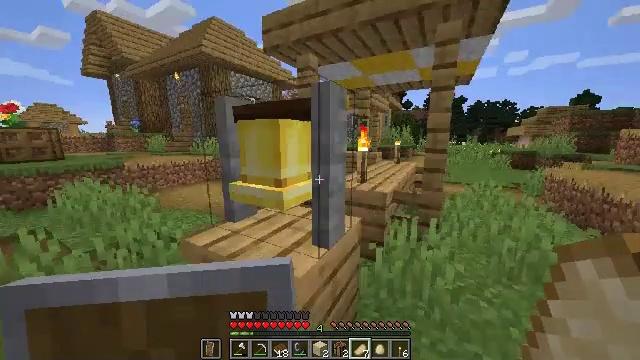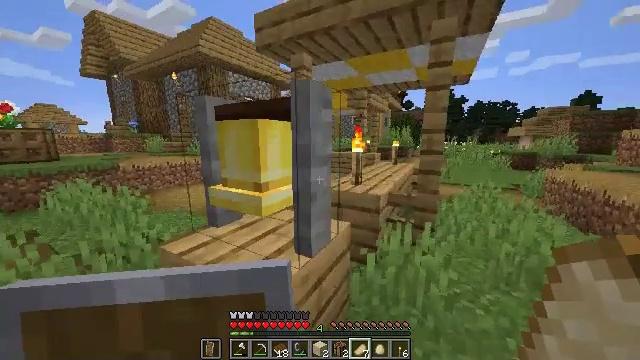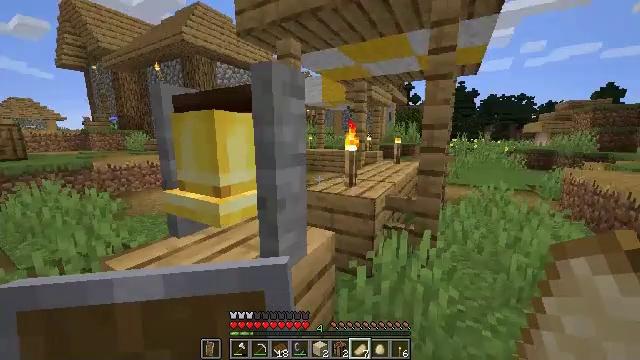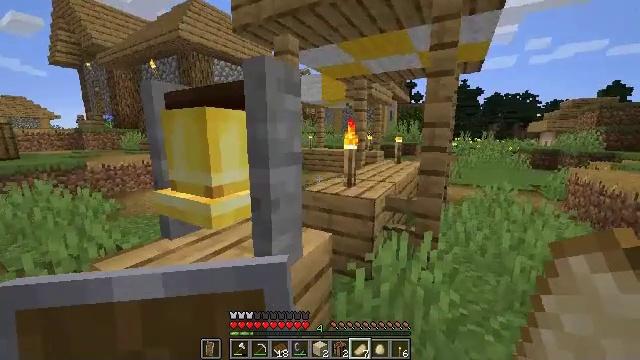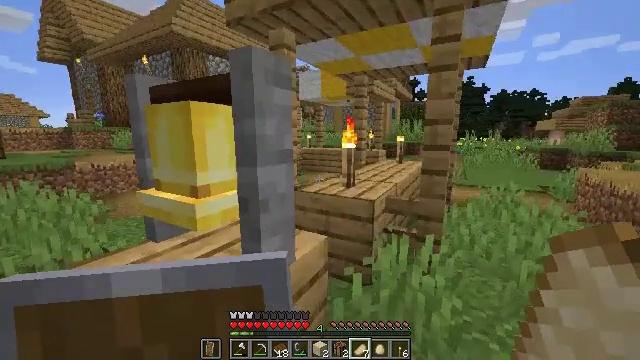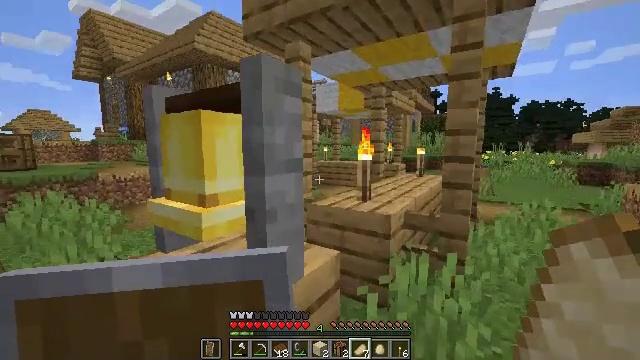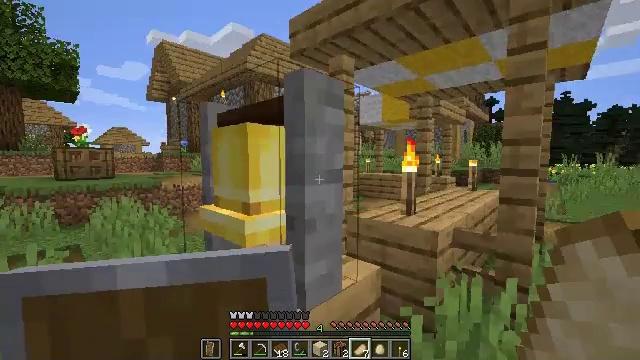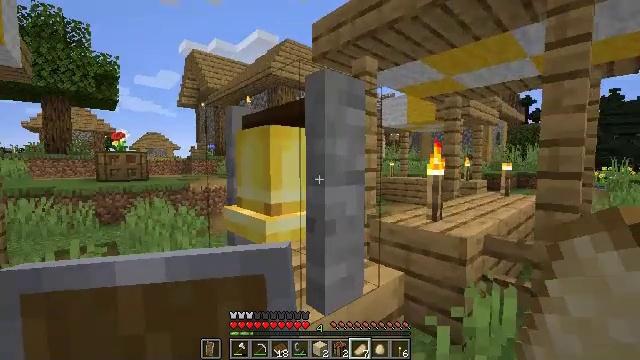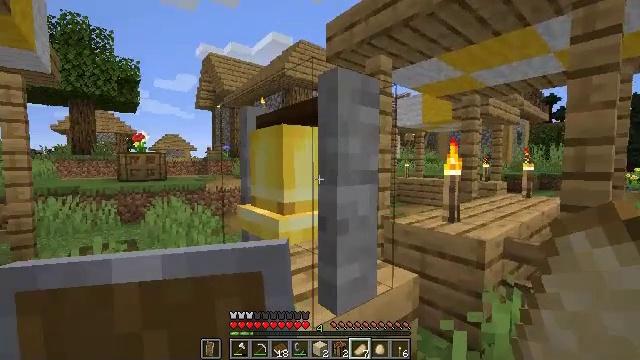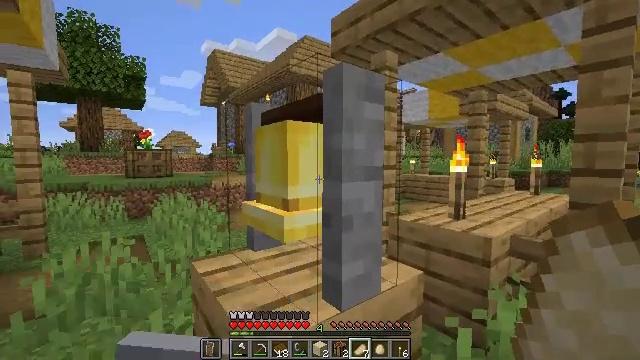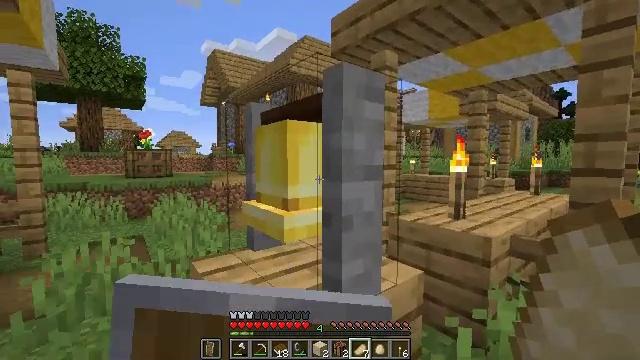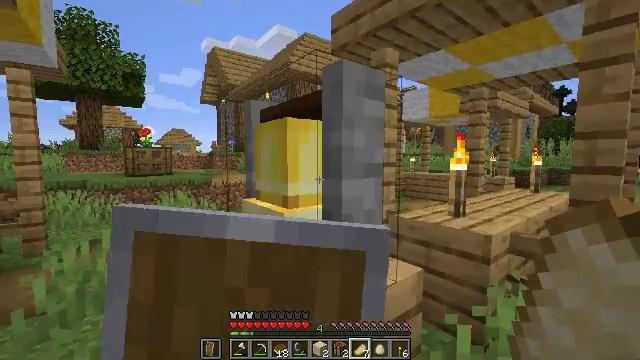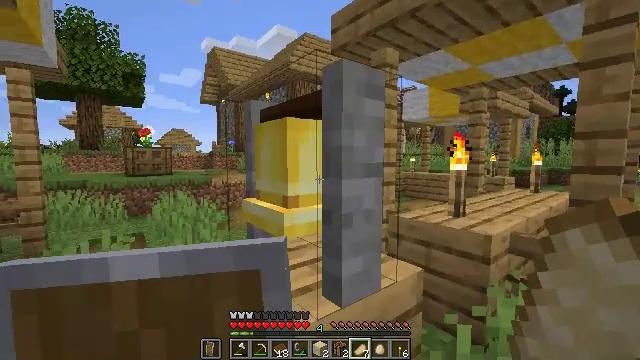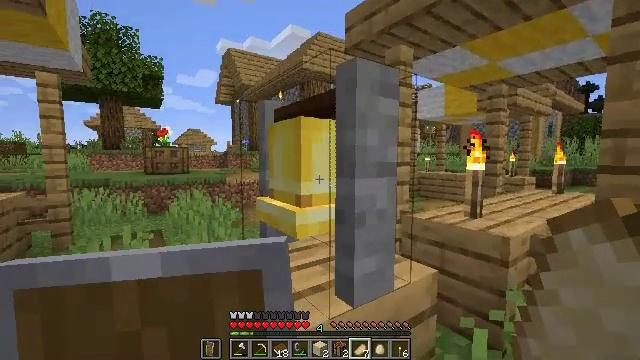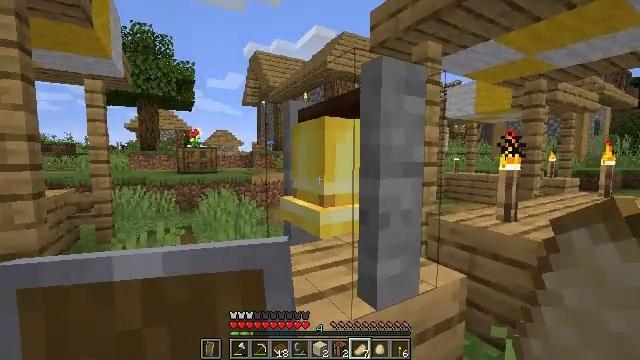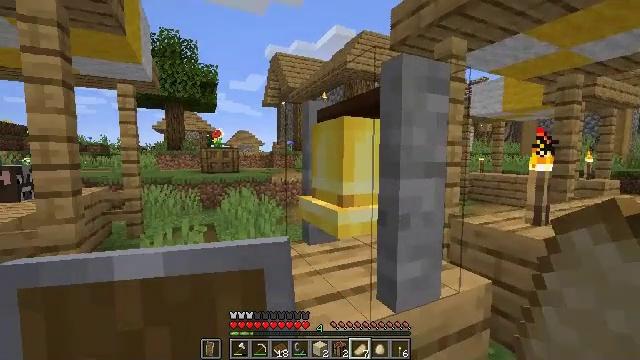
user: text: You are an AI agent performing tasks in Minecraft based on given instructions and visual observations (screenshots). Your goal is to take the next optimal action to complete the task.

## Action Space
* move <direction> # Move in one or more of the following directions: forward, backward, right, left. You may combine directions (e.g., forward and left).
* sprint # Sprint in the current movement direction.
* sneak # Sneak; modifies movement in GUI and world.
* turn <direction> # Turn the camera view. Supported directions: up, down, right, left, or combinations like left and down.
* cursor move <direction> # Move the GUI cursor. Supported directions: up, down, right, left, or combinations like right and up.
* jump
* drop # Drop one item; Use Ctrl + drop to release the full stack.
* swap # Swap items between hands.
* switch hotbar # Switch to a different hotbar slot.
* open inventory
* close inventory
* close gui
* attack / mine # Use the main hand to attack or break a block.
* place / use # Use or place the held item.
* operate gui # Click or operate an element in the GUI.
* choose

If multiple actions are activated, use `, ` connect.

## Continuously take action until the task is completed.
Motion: motion action
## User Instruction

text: Gather beetroots by breaking the plants.
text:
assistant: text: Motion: no_op
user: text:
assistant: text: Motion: no_op
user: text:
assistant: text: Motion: no_op
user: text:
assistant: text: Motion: no_op
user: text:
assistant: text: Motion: turn left and up
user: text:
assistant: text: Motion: turn left and up
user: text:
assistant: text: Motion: turn left
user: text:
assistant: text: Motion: turn left
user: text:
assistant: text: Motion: turn left, use / place
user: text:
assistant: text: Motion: use / place
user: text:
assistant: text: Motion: use / place
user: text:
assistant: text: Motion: no_op
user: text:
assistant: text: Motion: turn left
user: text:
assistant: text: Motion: turn left
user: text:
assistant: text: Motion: turn left
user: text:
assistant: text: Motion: no_op
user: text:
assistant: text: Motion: use / place
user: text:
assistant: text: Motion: use / place
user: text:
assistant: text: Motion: use / place
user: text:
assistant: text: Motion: no_op
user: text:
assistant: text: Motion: no_op
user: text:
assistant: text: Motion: no_op
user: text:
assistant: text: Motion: no_op
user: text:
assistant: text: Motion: use / place
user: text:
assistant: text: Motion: use / place
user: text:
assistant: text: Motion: use / place
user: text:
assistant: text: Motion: no_op
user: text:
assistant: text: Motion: use / place
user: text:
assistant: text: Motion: use / place
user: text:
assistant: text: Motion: turn left and down